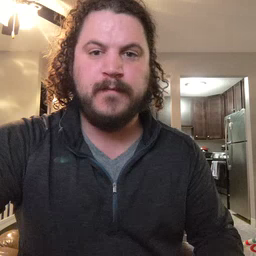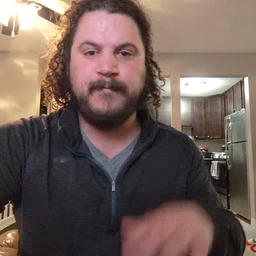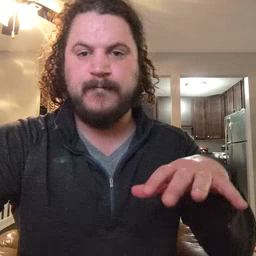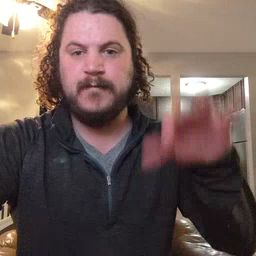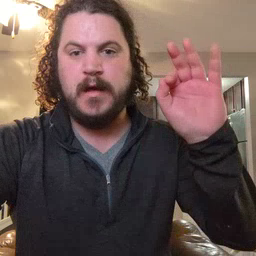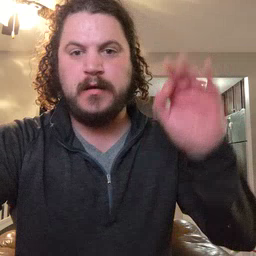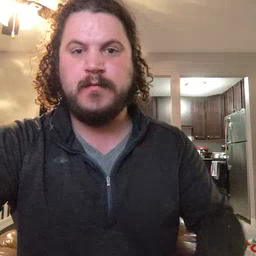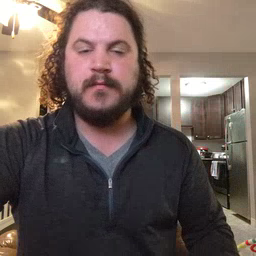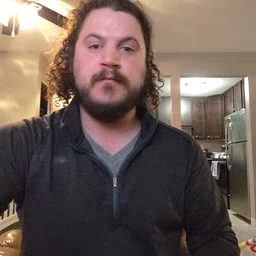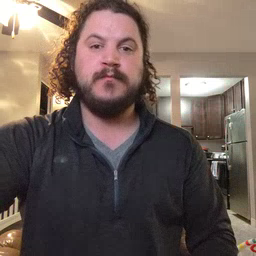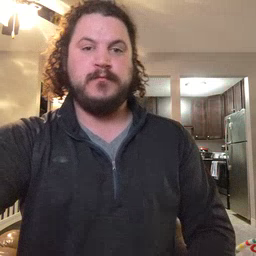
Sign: find